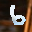
Label: 6